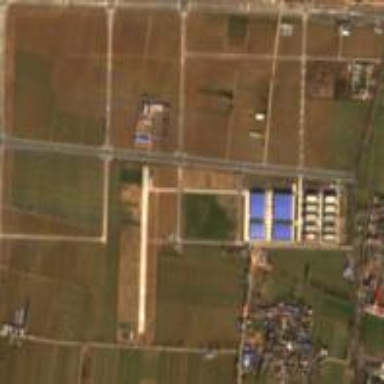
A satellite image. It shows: Aerodrome next to industrial factory.